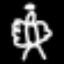
Label: angel